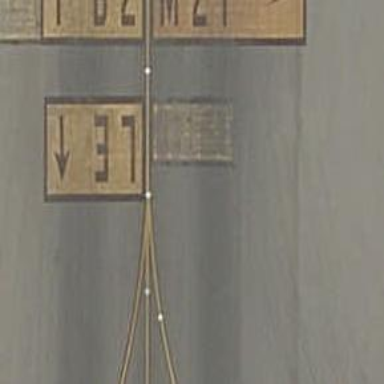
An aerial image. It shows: Image of taxiway at airport.